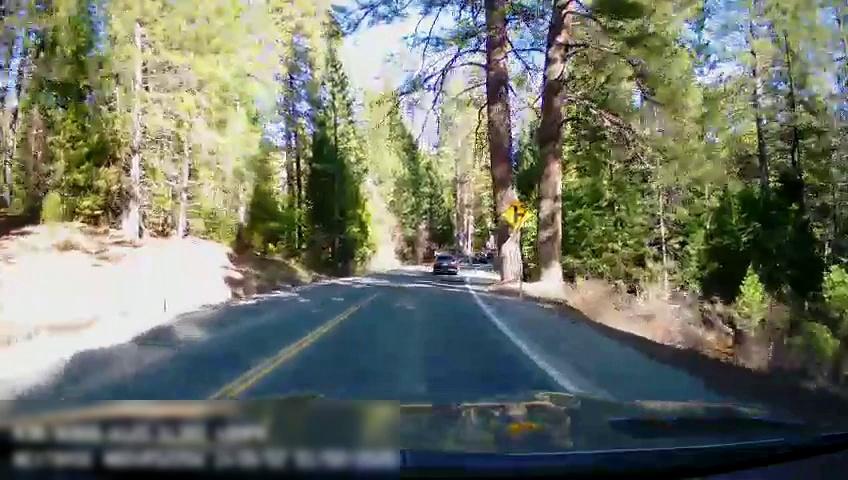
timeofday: Day
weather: Sunny
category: Drivable Space
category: Vehicles | Car
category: Vehicles | Car
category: Lanes | Opposite Lane
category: Lanes | Current Lane
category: Lanes | Current Lane
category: Traffic | Signs